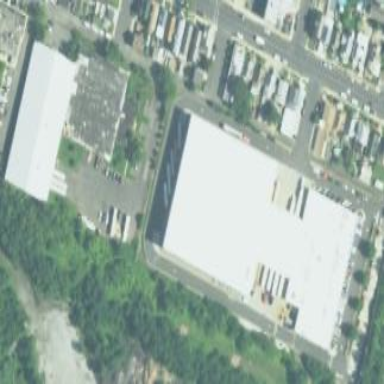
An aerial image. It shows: Industrial area featuring warehouse.